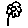
Label: flower